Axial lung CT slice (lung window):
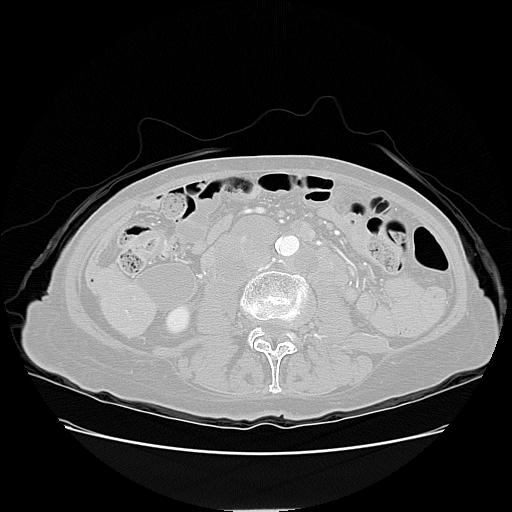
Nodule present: no